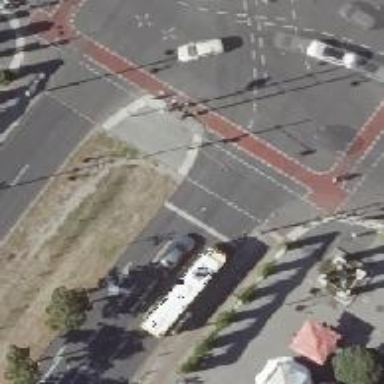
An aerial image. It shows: Footway crossing with central island.